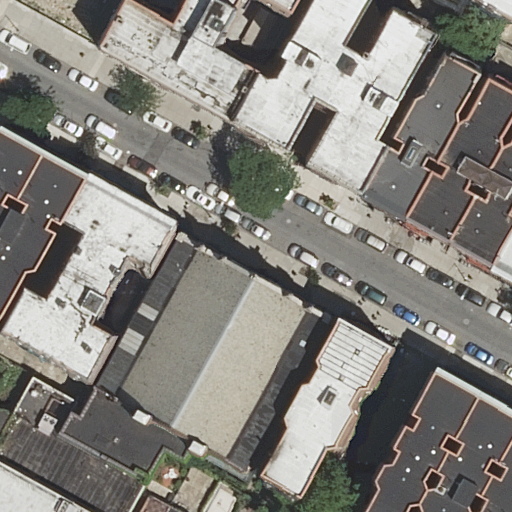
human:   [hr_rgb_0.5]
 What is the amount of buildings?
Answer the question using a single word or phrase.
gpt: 22

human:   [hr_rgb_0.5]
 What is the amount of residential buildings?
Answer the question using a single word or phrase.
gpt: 22

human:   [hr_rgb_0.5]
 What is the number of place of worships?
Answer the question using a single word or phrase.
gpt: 1

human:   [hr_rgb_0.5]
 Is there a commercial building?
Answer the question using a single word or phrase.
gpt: no

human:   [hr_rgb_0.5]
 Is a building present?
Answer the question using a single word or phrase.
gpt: yes

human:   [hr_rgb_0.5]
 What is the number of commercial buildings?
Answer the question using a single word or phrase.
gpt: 0

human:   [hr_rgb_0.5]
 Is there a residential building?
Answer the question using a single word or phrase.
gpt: yes

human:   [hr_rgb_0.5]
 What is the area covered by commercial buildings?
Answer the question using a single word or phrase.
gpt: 0m2

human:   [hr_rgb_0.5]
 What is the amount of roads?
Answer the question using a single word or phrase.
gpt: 1

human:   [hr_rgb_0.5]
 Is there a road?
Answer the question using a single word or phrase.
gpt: yes

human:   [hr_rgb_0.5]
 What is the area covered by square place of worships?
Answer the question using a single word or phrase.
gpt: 0m2

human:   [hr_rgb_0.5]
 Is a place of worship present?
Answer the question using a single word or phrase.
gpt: yes

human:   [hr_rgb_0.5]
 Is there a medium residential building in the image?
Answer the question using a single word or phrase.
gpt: yes

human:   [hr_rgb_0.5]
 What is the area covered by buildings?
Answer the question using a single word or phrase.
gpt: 6082m2

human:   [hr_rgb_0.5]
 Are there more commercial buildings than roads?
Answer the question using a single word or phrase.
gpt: no

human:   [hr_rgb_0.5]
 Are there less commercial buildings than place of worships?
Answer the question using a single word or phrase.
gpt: yes

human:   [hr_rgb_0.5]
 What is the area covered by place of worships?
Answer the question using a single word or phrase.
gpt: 1468m2

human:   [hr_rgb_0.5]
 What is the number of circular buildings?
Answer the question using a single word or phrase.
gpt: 0

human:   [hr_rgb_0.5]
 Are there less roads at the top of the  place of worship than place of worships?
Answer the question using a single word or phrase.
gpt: no

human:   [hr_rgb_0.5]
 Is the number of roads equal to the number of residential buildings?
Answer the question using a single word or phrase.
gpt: no

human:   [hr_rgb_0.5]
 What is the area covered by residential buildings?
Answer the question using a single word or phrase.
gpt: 6082m2

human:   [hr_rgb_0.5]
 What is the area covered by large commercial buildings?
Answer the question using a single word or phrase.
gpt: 0m2

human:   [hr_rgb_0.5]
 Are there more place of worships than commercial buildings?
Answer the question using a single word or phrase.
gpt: yes

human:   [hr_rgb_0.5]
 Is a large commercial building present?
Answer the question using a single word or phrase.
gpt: no

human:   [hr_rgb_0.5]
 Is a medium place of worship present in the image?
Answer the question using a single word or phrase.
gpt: no

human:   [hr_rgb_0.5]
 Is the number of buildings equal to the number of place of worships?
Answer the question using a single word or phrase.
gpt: no

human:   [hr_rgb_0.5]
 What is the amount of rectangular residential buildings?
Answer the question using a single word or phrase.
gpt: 9

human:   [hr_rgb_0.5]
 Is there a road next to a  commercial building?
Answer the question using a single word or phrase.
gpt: no

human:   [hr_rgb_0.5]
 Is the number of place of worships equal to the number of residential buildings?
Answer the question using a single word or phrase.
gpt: no

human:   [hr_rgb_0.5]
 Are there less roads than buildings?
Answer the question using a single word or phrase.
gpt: yes

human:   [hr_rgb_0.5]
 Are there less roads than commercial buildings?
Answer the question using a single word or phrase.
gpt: no

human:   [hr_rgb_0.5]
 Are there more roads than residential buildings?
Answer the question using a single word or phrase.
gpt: no

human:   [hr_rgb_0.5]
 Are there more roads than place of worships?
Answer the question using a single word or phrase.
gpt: no

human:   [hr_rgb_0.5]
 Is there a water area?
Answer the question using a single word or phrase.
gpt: no

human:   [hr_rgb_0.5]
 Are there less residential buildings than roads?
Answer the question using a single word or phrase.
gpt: no

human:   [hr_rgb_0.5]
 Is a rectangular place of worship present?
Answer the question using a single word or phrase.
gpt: no

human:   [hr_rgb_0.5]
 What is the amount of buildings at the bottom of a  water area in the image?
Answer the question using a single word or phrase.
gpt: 0

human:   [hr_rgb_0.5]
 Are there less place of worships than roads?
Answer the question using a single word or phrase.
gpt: no

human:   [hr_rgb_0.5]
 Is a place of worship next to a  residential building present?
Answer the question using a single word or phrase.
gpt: yes

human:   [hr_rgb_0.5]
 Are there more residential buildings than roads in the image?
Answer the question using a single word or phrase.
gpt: yes

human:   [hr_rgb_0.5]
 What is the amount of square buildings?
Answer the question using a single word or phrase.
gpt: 0

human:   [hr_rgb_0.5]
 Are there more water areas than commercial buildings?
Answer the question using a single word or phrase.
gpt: no

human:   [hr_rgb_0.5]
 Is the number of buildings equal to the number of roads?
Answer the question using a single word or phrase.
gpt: no

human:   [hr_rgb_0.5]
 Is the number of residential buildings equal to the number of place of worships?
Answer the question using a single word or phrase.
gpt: no

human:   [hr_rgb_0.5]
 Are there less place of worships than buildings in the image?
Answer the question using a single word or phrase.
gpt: yes

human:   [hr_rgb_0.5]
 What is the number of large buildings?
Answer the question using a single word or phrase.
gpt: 3

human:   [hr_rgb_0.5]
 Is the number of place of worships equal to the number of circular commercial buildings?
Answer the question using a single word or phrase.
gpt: no

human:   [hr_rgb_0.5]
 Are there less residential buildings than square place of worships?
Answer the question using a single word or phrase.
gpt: no

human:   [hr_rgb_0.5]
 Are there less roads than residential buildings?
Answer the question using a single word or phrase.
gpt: yes

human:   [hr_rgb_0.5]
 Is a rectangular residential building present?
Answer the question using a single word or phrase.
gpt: yes

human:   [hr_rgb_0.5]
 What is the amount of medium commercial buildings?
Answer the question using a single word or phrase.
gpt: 0

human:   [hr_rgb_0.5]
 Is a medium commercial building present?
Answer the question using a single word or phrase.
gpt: no

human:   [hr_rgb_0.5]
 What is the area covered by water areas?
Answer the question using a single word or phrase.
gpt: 0m2

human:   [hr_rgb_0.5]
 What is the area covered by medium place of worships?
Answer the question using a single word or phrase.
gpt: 0m2

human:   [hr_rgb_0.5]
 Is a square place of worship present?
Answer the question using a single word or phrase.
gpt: no

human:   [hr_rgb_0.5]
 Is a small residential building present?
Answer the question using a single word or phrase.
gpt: yes

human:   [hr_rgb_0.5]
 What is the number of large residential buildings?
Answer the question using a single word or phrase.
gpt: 3

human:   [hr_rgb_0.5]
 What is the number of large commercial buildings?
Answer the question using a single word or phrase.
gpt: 0

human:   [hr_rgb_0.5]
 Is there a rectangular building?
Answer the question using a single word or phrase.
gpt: yes

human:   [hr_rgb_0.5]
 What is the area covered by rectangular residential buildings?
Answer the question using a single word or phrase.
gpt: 243m2

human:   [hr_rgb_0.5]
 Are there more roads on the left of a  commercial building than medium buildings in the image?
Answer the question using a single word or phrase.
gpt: no

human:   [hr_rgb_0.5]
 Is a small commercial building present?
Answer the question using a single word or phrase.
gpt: no

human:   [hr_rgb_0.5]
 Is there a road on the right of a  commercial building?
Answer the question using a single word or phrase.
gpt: no

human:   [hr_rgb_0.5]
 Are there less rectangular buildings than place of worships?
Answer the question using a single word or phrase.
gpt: no